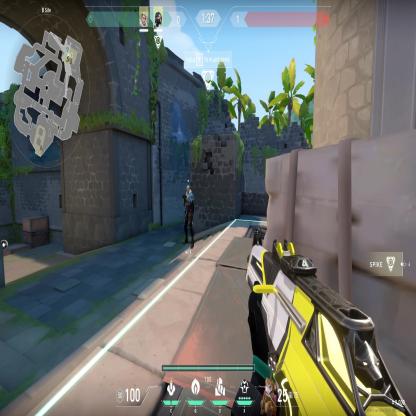
Label: teammate